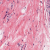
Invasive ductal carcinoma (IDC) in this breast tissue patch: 0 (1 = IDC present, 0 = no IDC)